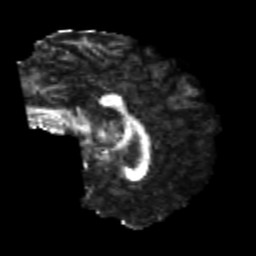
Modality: FA
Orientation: sagittal
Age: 23
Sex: male
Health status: healthy
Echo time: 0.074 s